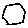
Label: hexagon